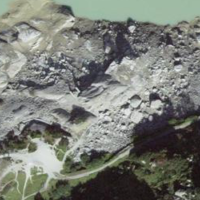
EUNIS habitat code: 14
Species observed at this site:
Micranthes stellaris
Astrantia minor